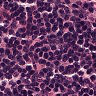
Metastatic tissue present: no